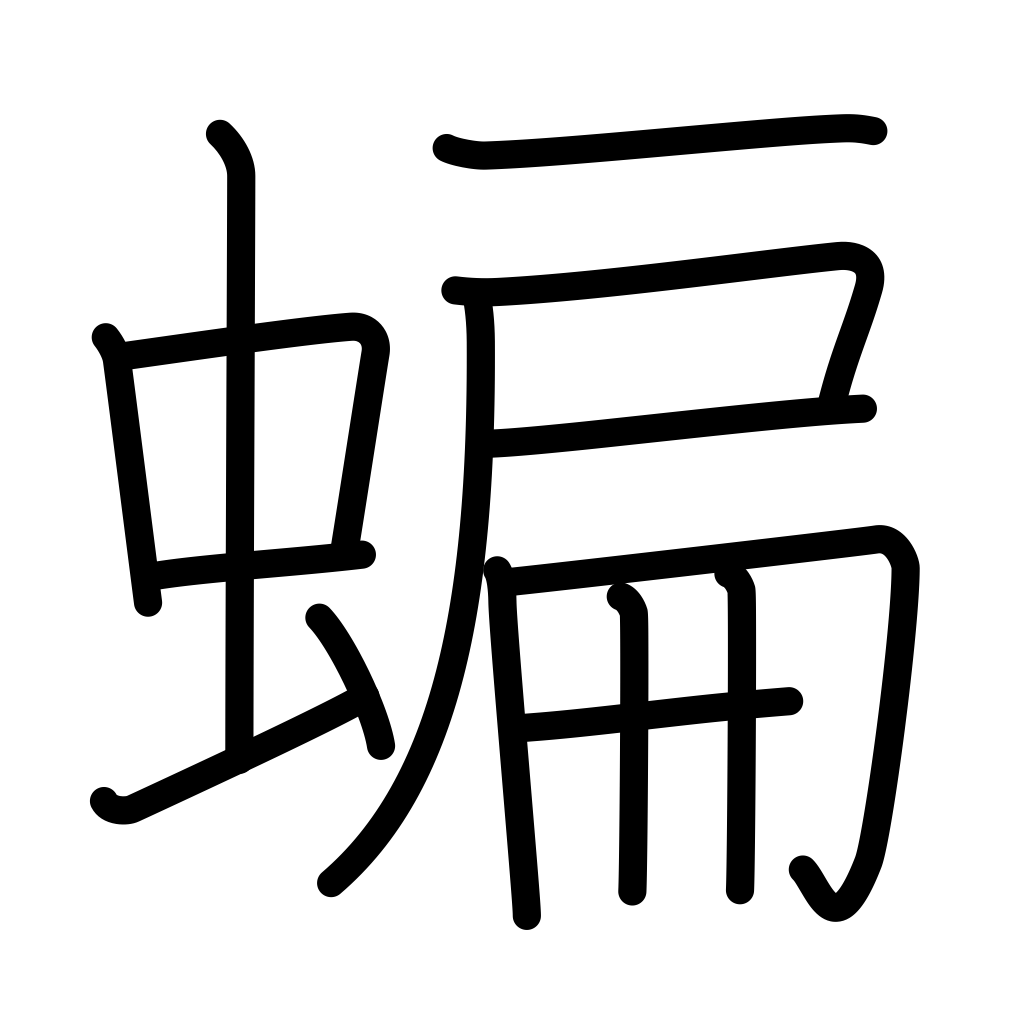
Meaning: bat